Question: I'm trying to format my grid view so it looks like the following:

so instead of looking like a table it has 2 columns and 3 rows.
Thanks in advance
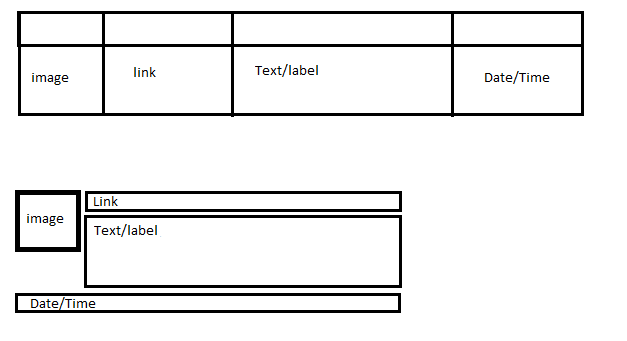
Answer: Consider switching your server control to an '<asp:ListView>'. This gives you granular control over your markup, compared to a gridview.
Here's a great <URL>.